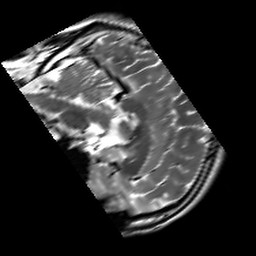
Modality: T2w
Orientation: sagittal
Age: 25
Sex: male
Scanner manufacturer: siemens
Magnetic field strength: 3 T
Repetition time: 7 s
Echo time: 0.09 s